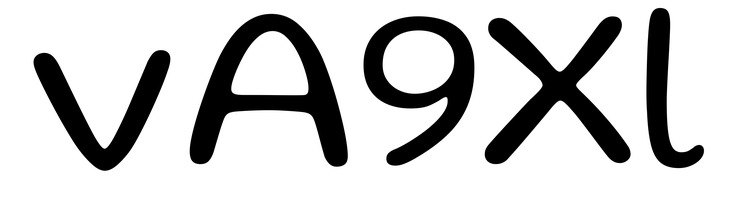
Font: Gluten_Light